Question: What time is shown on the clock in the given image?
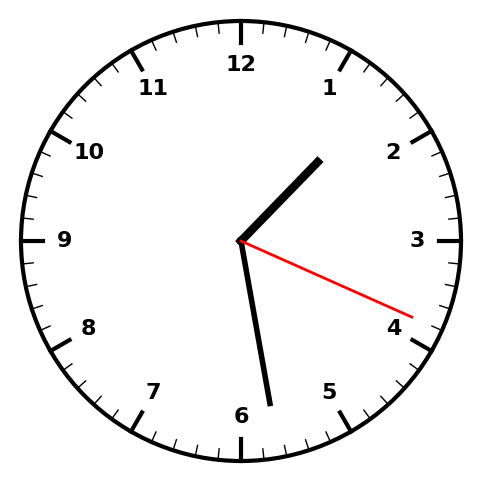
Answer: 01:28:19